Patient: sex M, age 57
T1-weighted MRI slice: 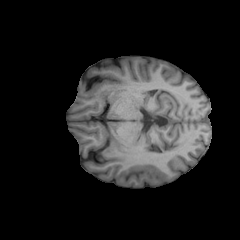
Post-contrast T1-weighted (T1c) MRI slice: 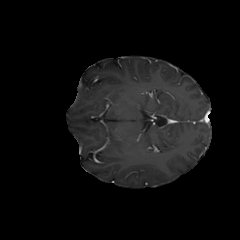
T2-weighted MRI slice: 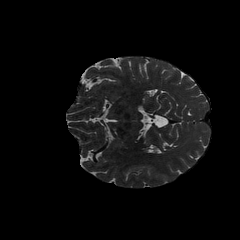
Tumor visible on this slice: no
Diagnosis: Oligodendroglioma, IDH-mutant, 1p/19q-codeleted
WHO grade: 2